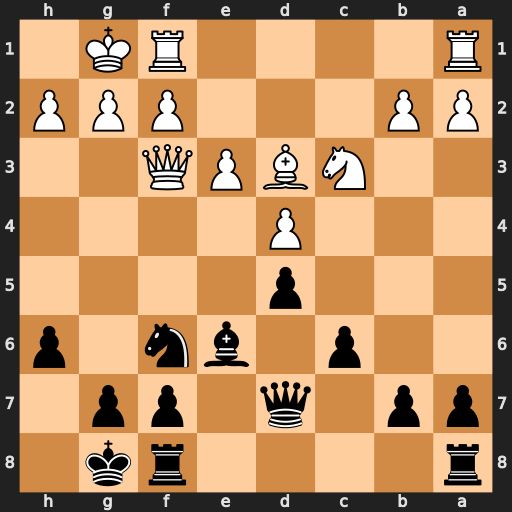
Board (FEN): r4rk1/pp1q1pp1/2p1bn1p/3p4/3P4/2NBPQ2/PP3PPP/R4RK1
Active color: b
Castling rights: -
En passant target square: -
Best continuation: Bg4 Qg3 Nh5 Qh4 g5 Qxg4 Qxg4